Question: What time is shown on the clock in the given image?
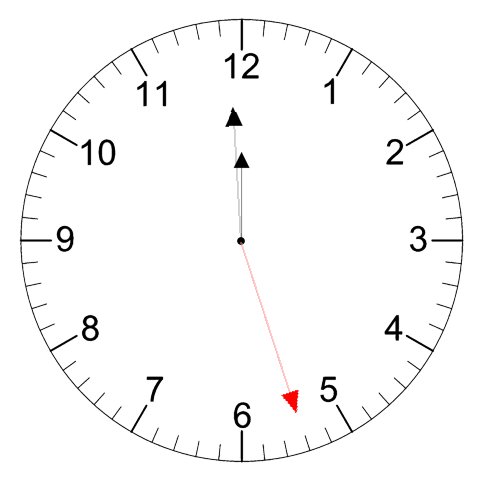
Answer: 11:59:27